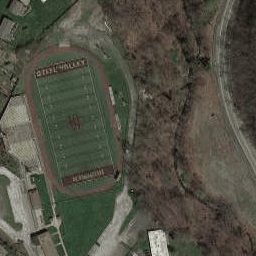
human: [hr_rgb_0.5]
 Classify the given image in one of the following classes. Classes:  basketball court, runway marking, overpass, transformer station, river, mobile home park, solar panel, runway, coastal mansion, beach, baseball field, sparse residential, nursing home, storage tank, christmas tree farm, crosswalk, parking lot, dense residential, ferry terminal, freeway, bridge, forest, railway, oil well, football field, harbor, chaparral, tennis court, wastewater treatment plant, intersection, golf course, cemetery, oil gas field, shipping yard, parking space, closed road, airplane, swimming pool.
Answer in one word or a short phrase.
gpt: football field